【题型】选择题　【知识点】平面几何　【难度】easy
如图, 四边形 $ABCD$ 内接 $\odot O$, $AC$ 平分 $\angle BAD$, 则下列结论正确的是( )

A. $AB = AD$

B. $BC = CD$

C. $\widehat{AB} = \widehat{AD}$

D. $\angle BCA = \angle DCA$
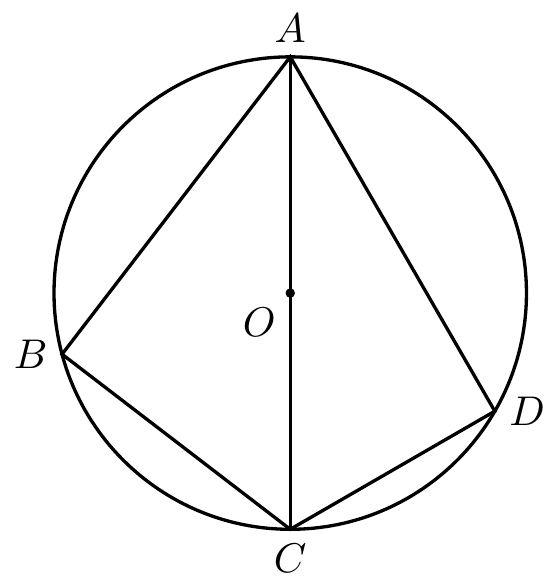
【解答】
解：A、$\because$ $\angle ACB$ 与 $\angle ACD$ 的大小关系不确定, $\therefore$ $AB$ 与 $AD$ 不一定相等, 故本选项错误；

B、$\because$ $AC$ 平分 $\angle BAD$, $\therefore$ $\angle BAC = \angle DAC$, $\therefore$ $\widehat{BC} = \widehat{CD}$, $\therefore$ $BC = CD$, 故本选项正确；

C、$\because$ $\angle ACB$ 与 $\angle ACD$ 的大小关系不确定, $\therefore$ $\widehat{AB}$ 与 $\widehat{AD}$ 不一定相等, 故本选项错误；

D、$\angle BCA$ 与 $\angle DCA$ 的大小关系不确定, 故本选项错误。

故选：B。